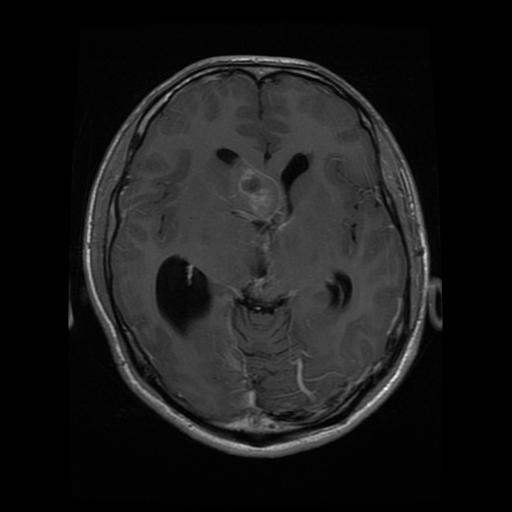
Label: glioma